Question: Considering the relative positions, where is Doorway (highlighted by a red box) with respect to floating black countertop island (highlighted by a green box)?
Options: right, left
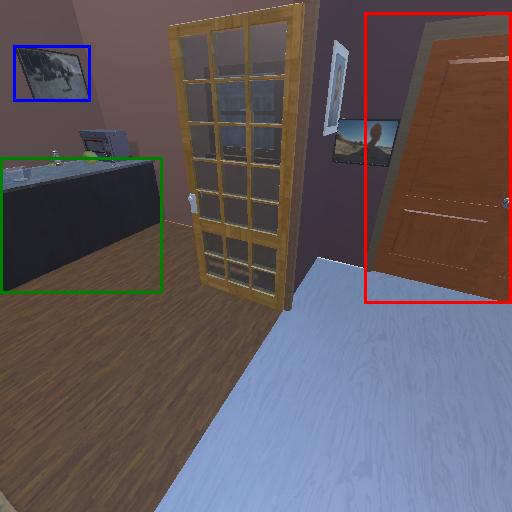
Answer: right